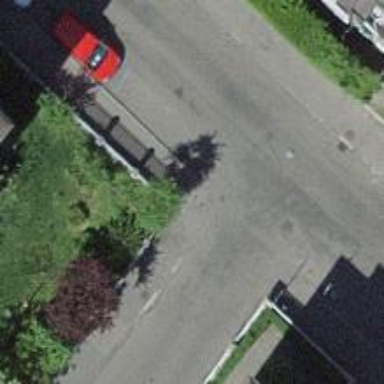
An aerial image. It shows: Kerb serving as barrier.